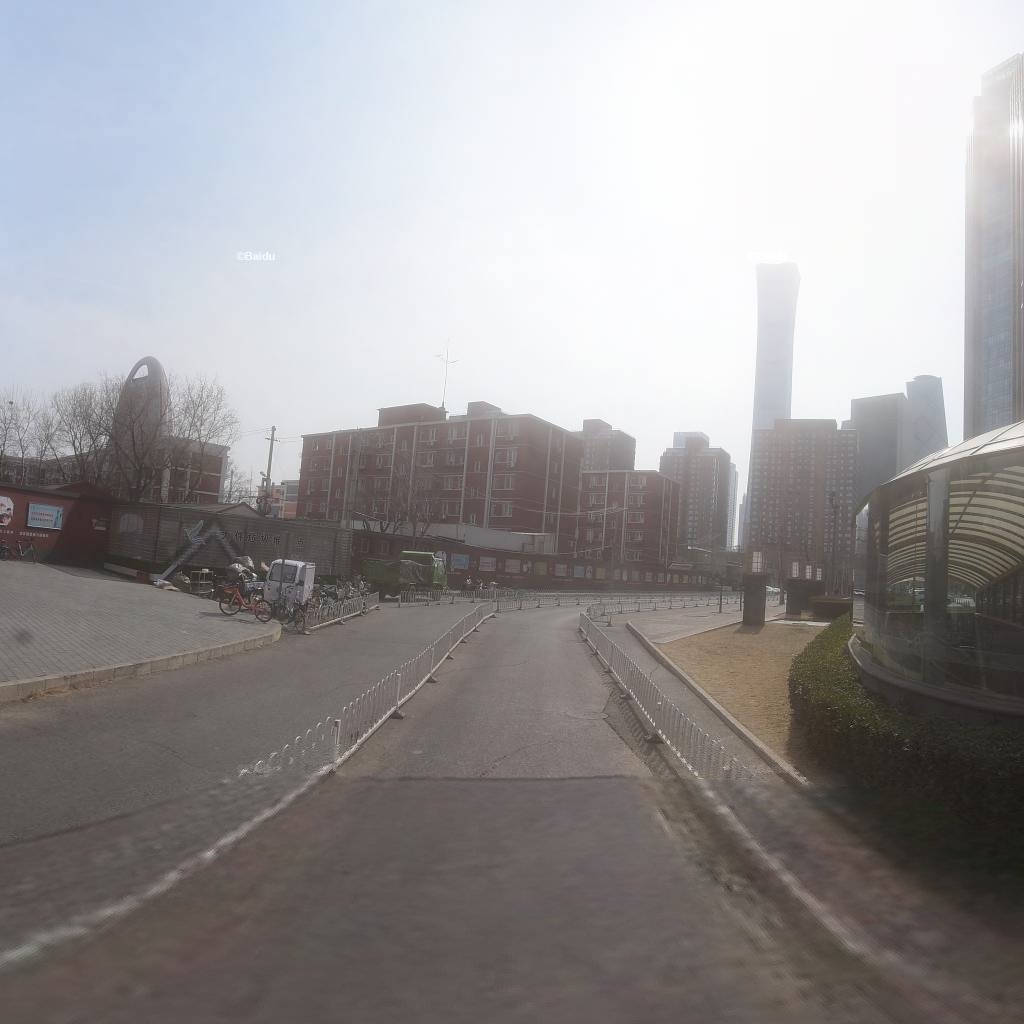
Region: Chaoyang
Road damage annotations: transverse crack, manhole cover, longitudinal crack, longitudinal crack, longitudinal crack